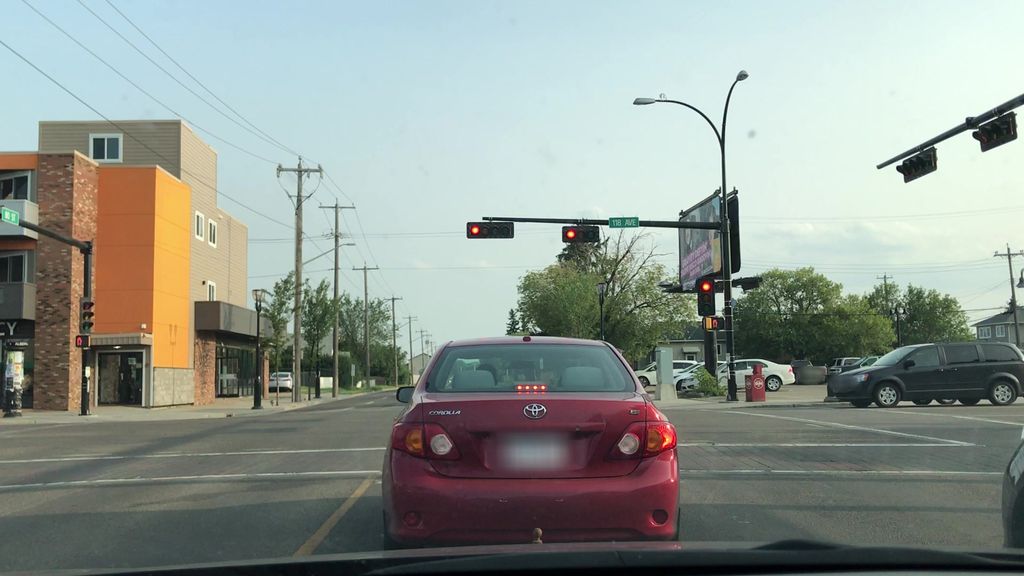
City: edmonton